【题型】填空题　【知识点】平面几何　【难度】easy
如图，在 $\square ABCD$ 中，$DB = CD$，$\angle C = 70^\circ$，$AE \perp BD$ 于 $E$，则 $\angle DAE = \underline{\quad\quad}$。

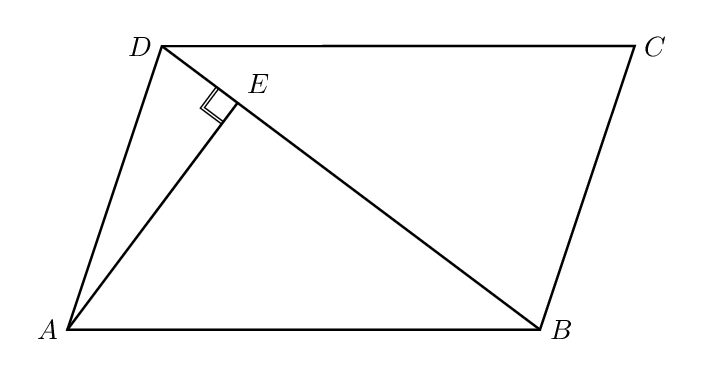
【解答】
\textbf{【答案】} $20^\circ$

\vspace{6pt}

\textbf{【详解】} 解：$\because DB = CD$，

$\therefore \angle DBC = \angle C = 70^\circ$，

$\because$ 四边形 $ABCD$ 是平行四边形，

$\therefore AD \parallel BC$，

$\therefore \angle ADE = \angle DBC = 70^\circ$，

$\because AE \perp BD$ 于 $E$，

$\therefore \angle AED = 90^\circ$，

$\therefore \angle DAE = 90^\circ - \angle ADE = 90^\circ - 70^\circ = 20^\circ$，

故答案为：$20^\circ$。